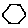
Label: hexagon